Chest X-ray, PA view. Patient: 71 years old, sex F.
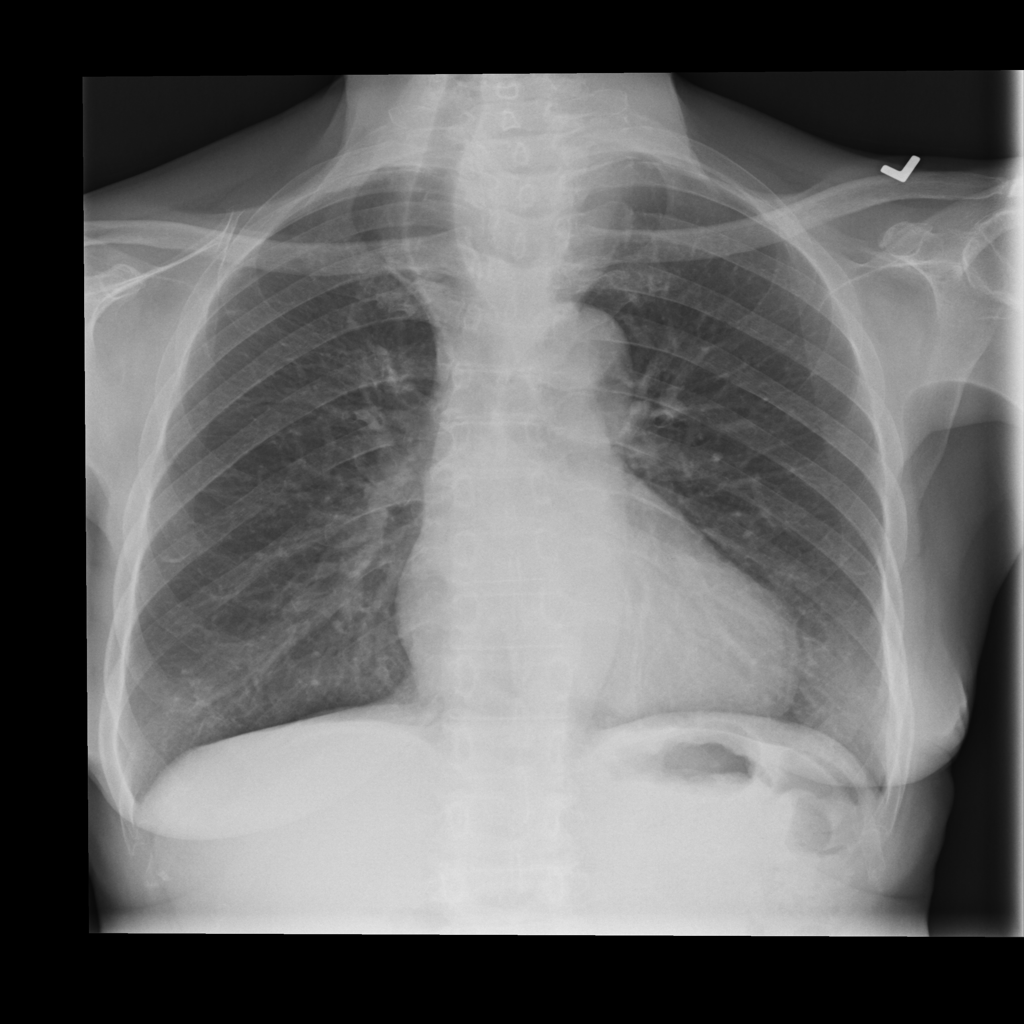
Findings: Cardiomegaly